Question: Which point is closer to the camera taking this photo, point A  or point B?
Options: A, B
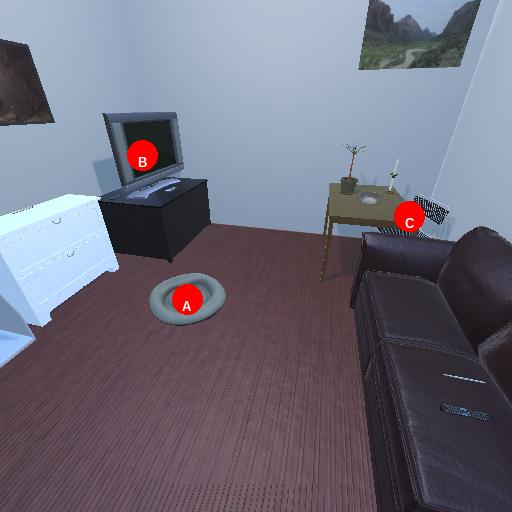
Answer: A